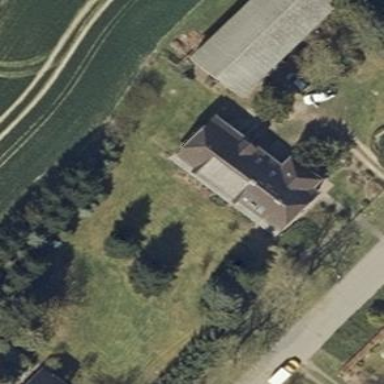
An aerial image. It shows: Half-hipped roof building.